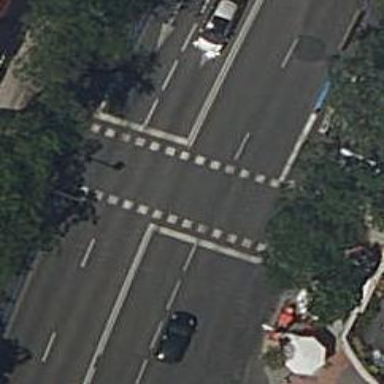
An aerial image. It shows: Road crossing with traffic signals.